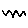
Label: zigzag